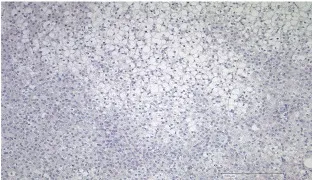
Nine years-old male with Abernethy type II portosystemic shunt and hepatic adenoma. (F) Negative L-FABP staining in HA tissue indicated HNF1-alpha inactivation.
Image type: pathology (immunostaining)